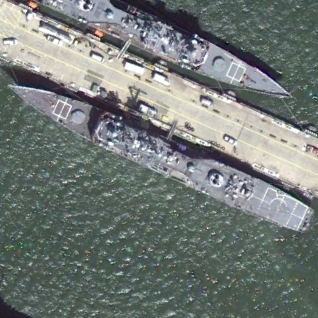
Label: cruiser